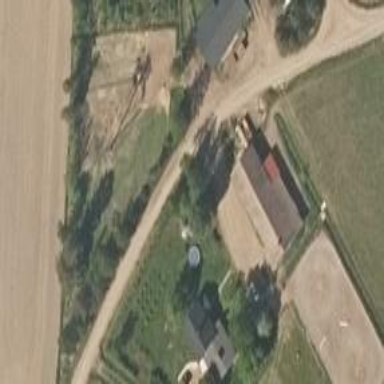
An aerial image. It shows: Farmyard area.